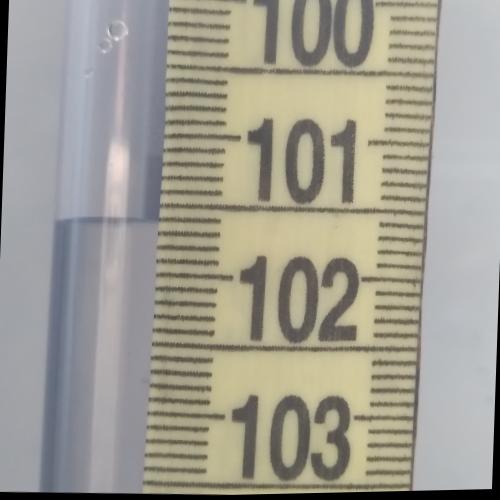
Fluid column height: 101.6 cm